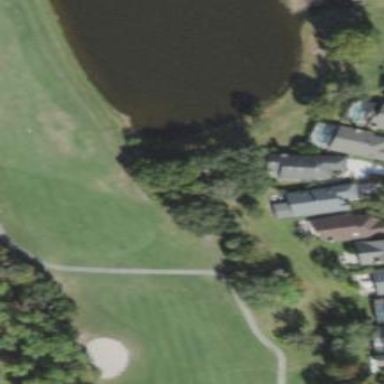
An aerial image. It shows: Scenic golf fairway.